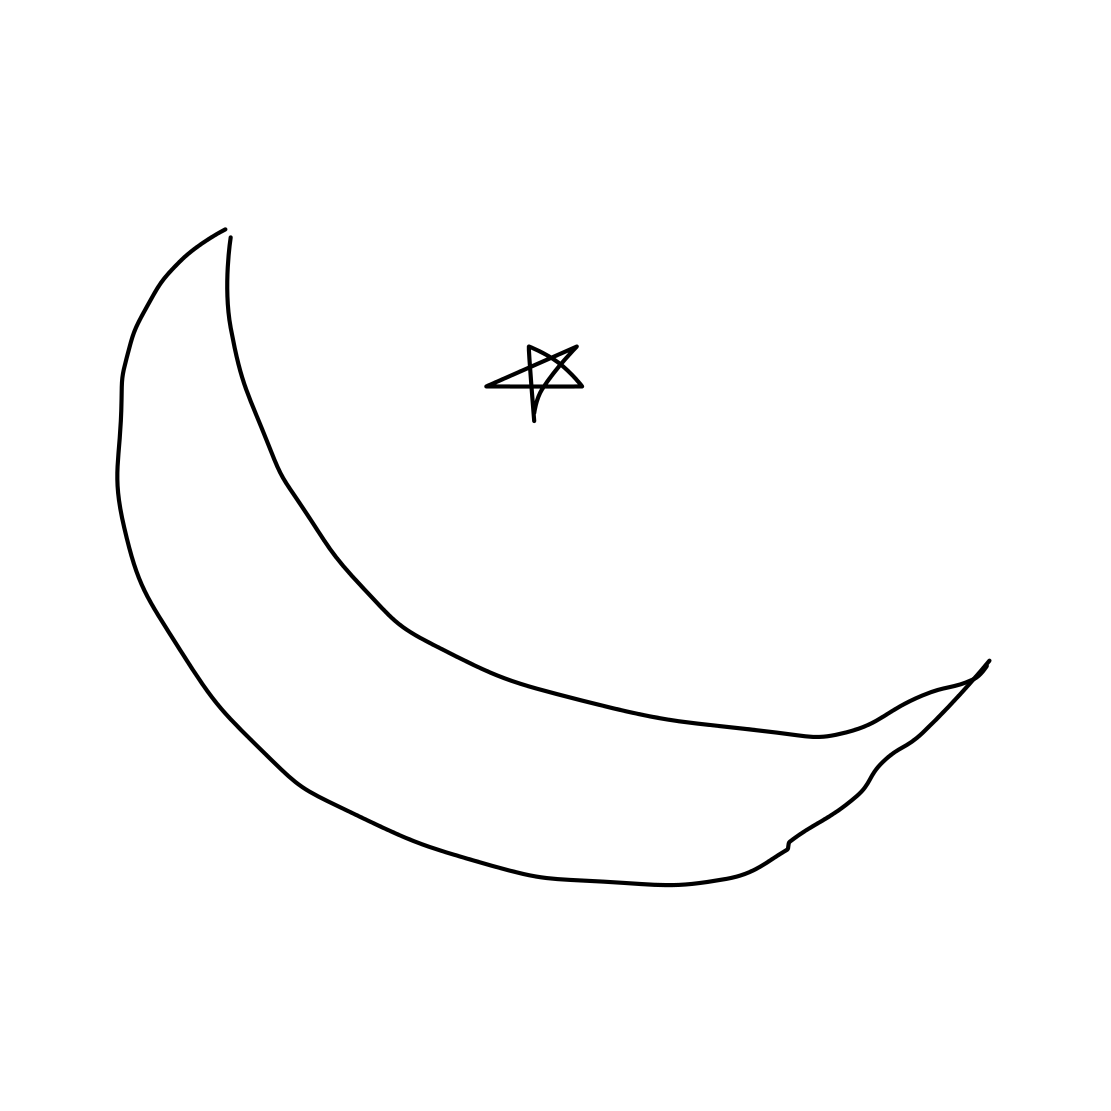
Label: moon